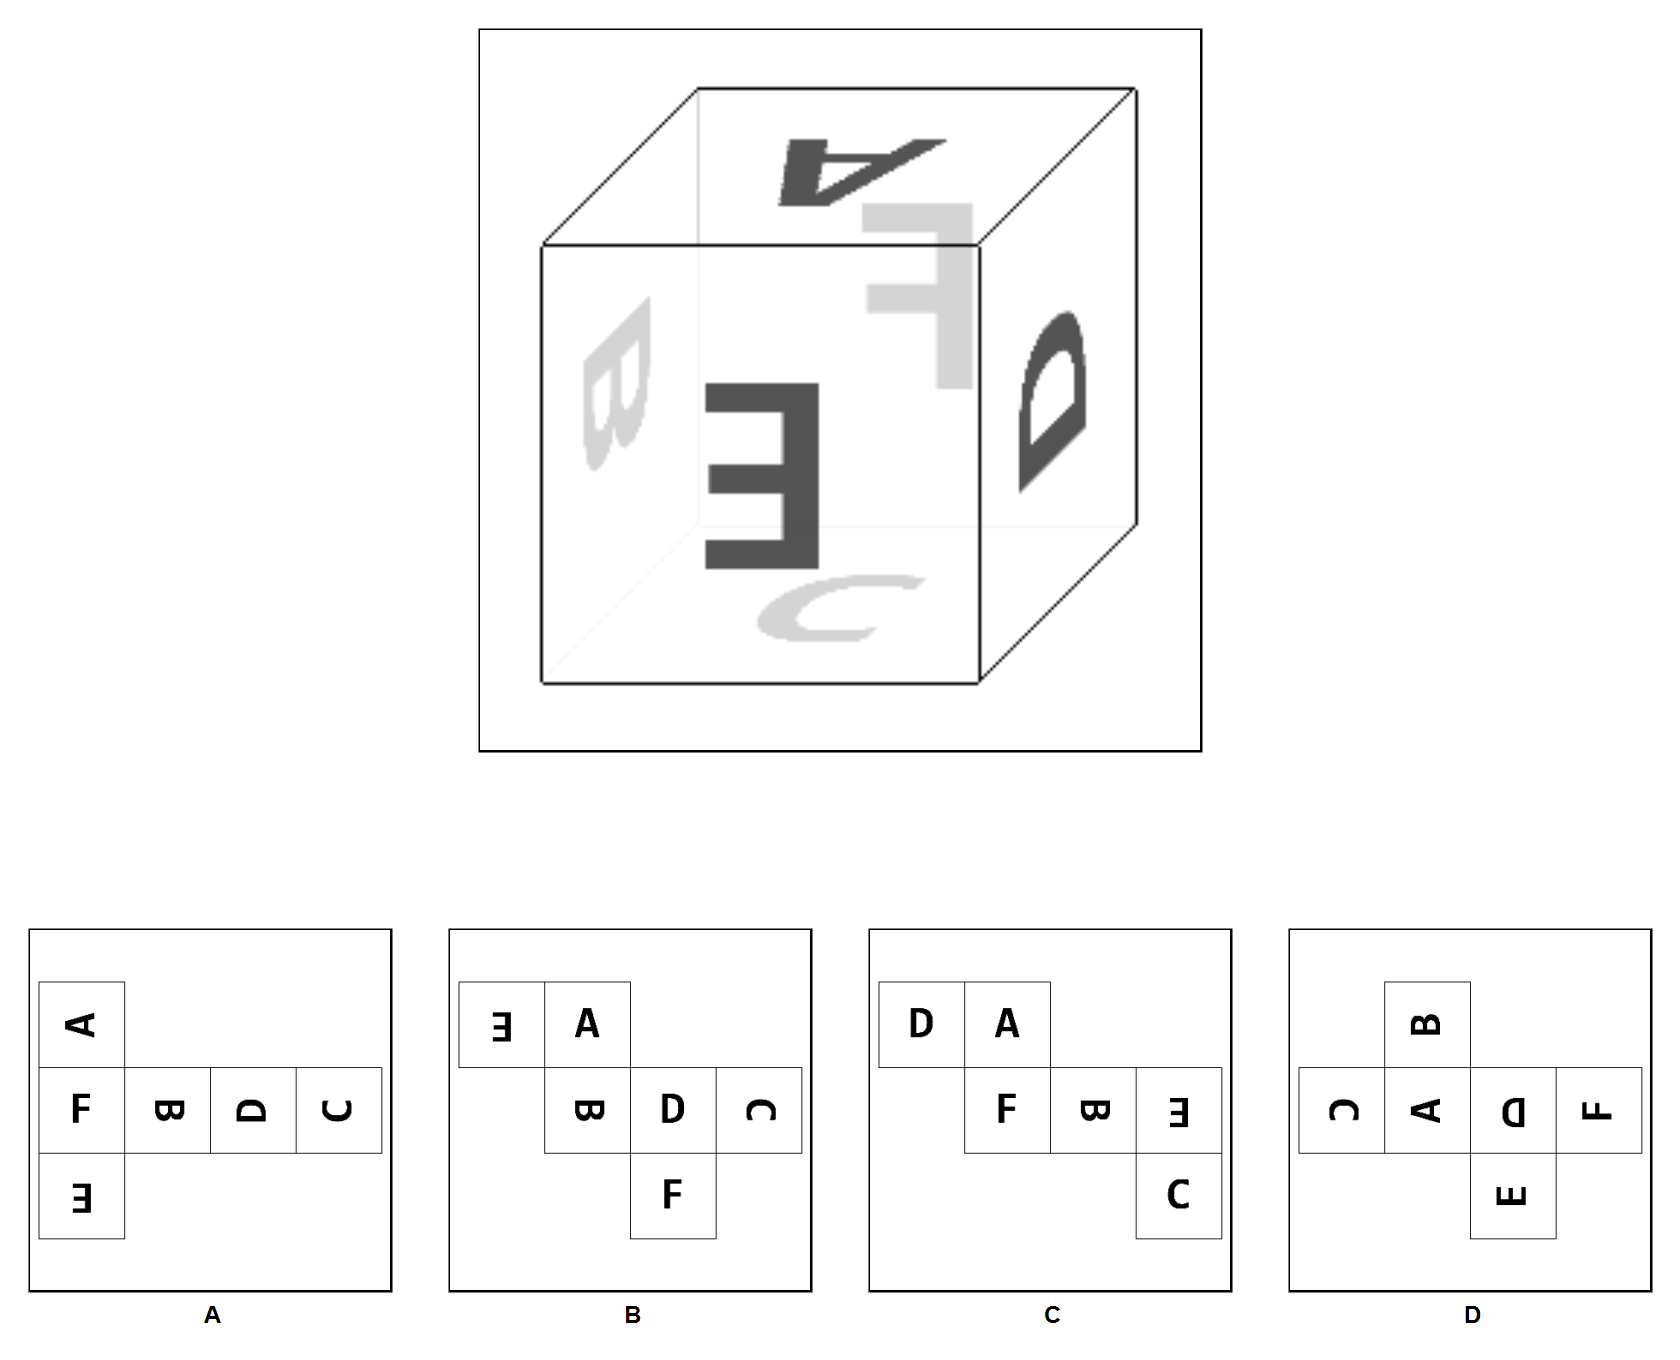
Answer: C